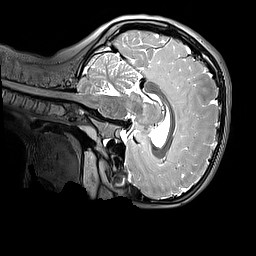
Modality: T2w
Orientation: sagittal
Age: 10
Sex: female
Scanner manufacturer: siemens
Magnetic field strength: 3 T
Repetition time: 3.2 s
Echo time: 0.408 s